Field crop: tomato
Growth stage: 2
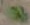
Species: solanum